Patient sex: F
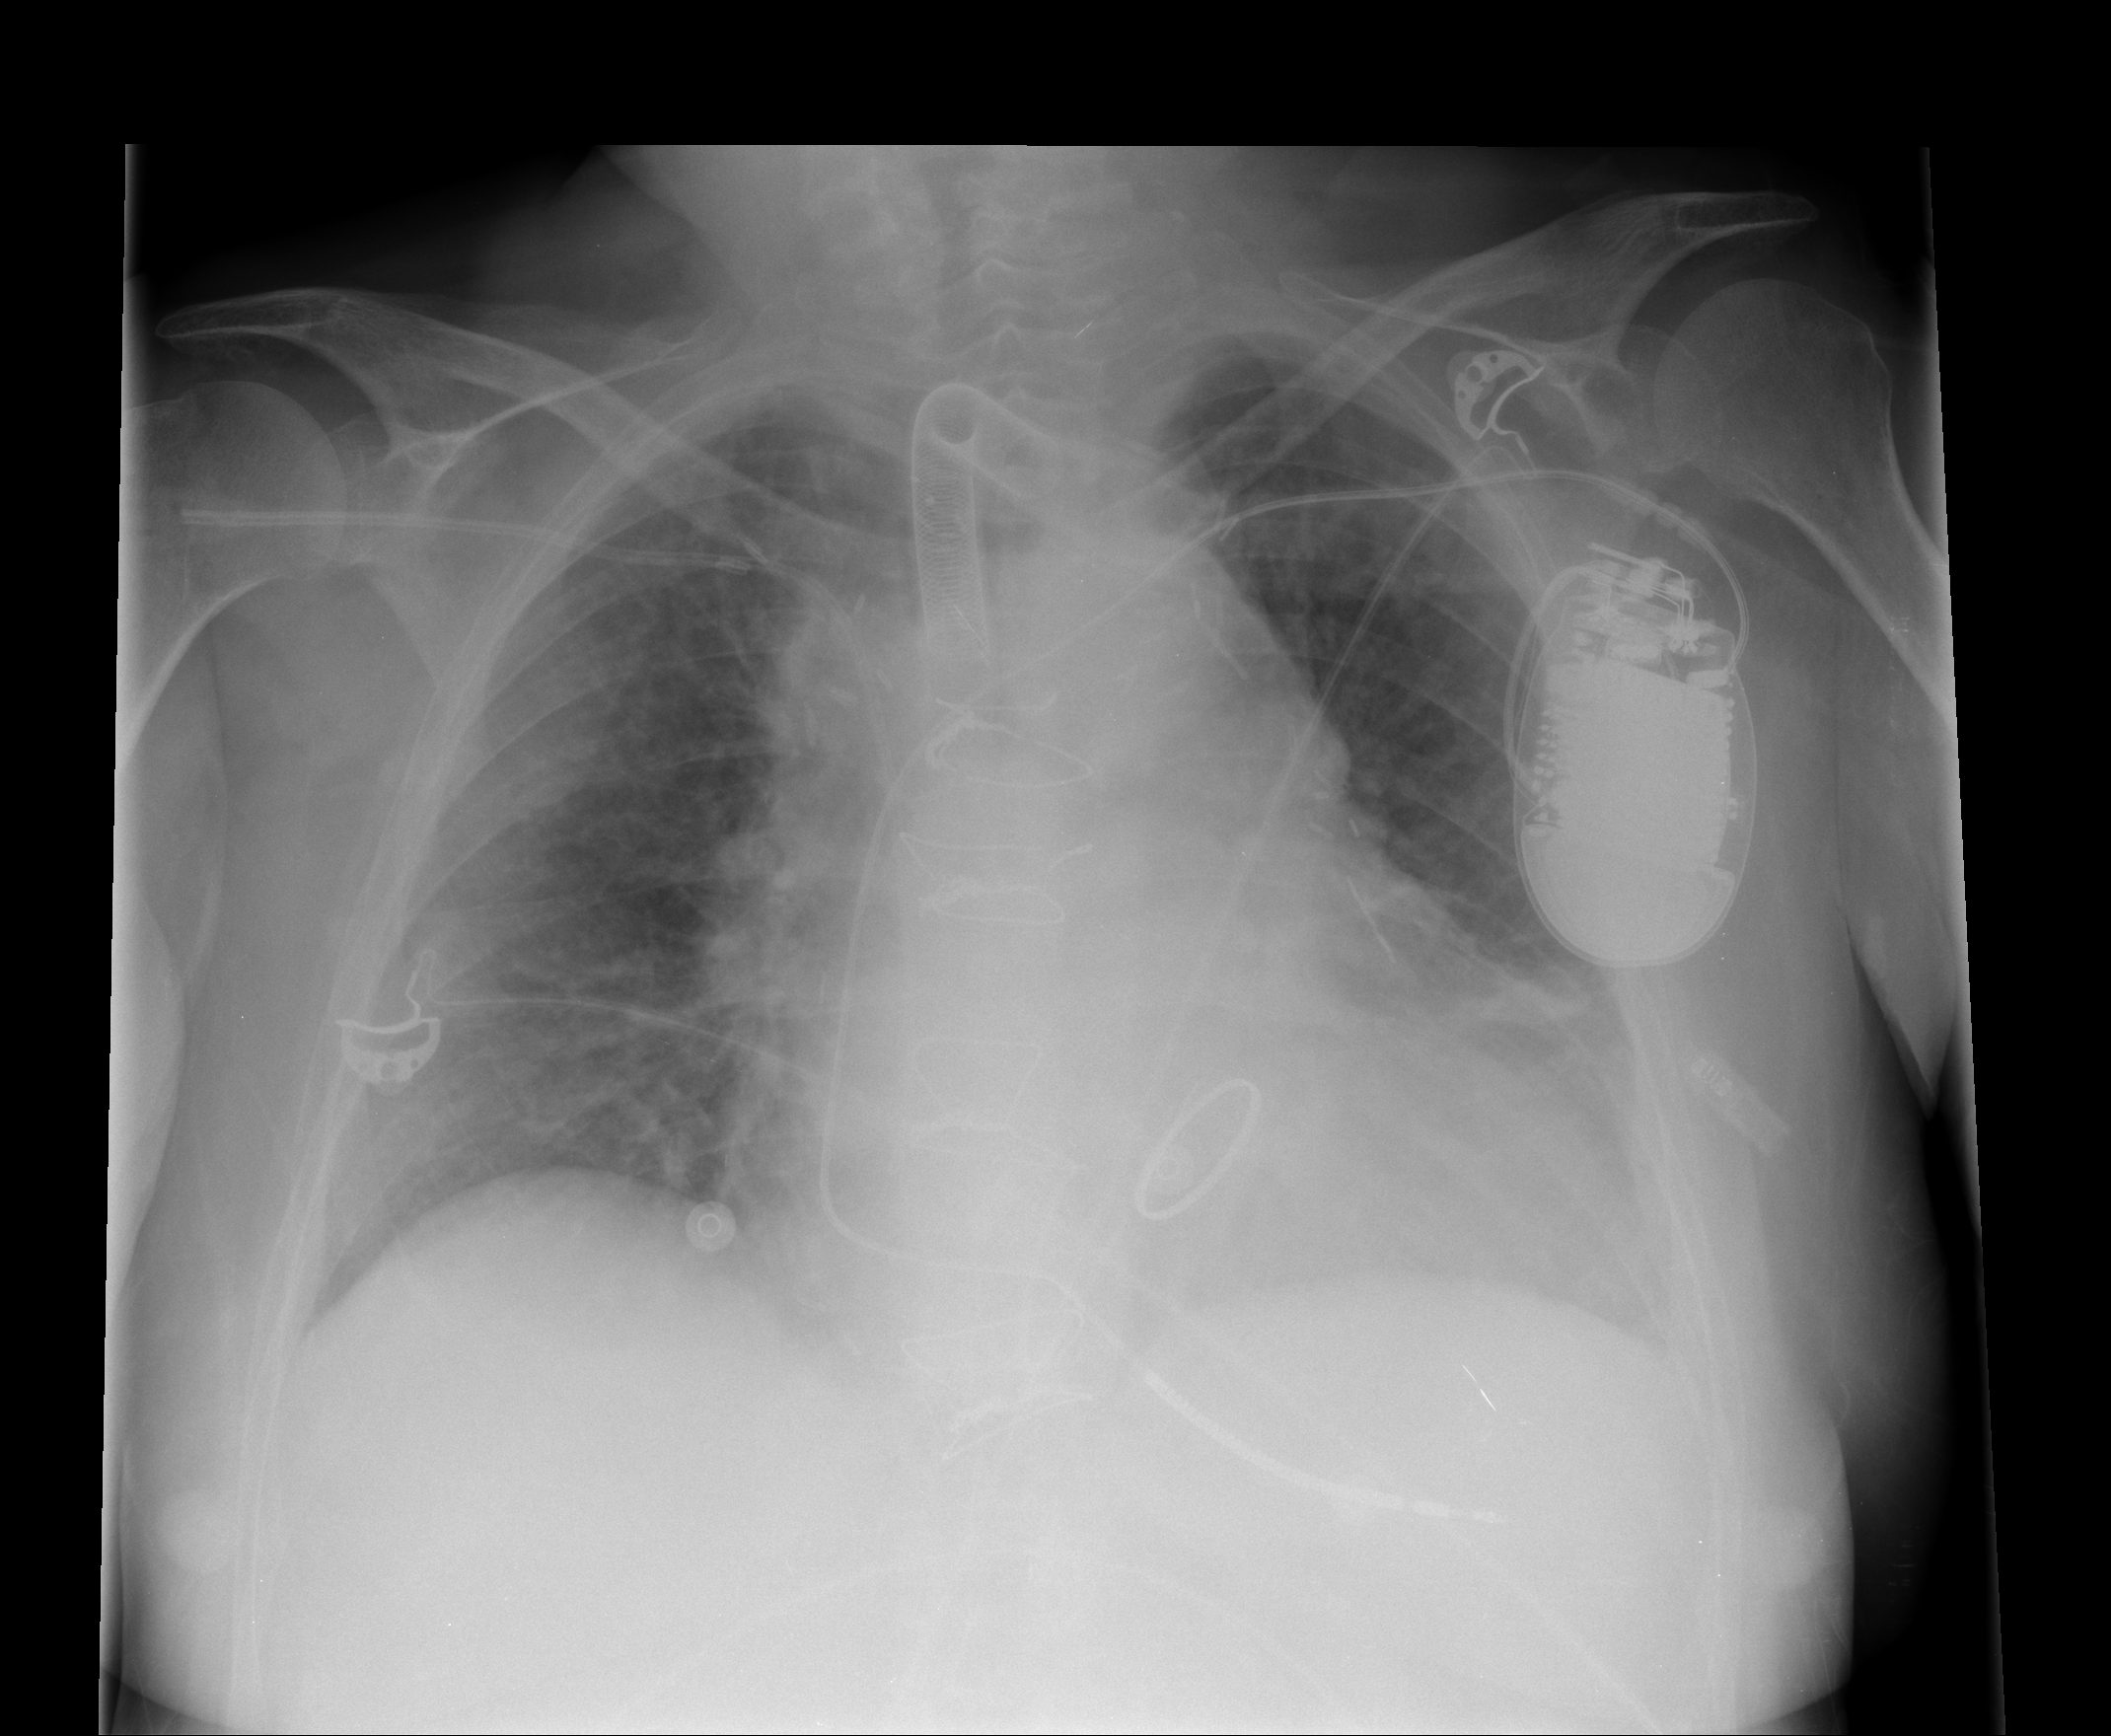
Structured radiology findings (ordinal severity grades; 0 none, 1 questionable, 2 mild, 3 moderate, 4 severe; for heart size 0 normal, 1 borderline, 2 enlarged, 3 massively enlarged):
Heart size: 2
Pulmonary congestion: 2
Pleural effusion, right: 0
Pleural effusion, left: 2
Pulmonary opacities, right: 2
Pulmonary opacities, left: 2
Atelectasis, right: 2
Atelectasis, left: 2